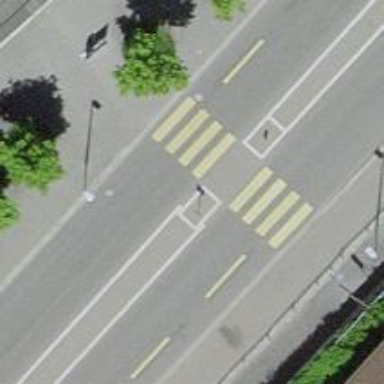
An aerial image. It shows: Uncontrolled crossing with central island on the road.